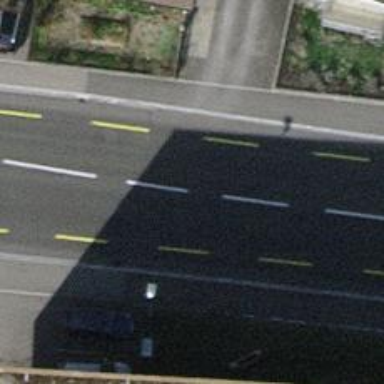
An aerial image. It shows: Primary highway with asphalt surface. It also has lane for cyclists on both sides.